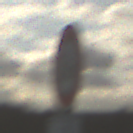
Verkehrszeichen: TatsaechlicheHoehe
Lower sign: RichtungsangabeDurchPfeile5
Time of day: SunriseSunset
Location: Outdoor (RoadRail)
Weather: PartlyCloudy
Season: NotSpecified
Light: Natural